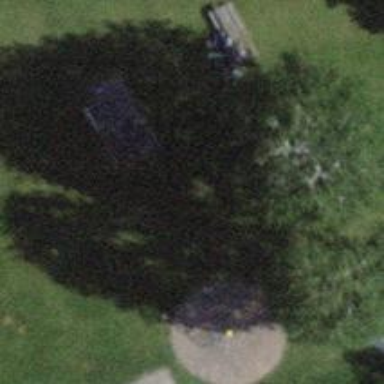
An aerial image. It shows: BBQ amenity.